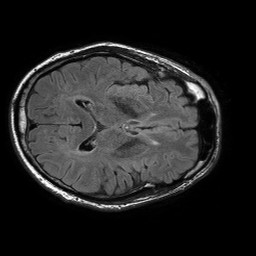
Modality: FLAIR
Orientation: axial
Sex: male
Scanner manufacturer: philips
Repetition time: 11 s
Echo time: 0.125 s